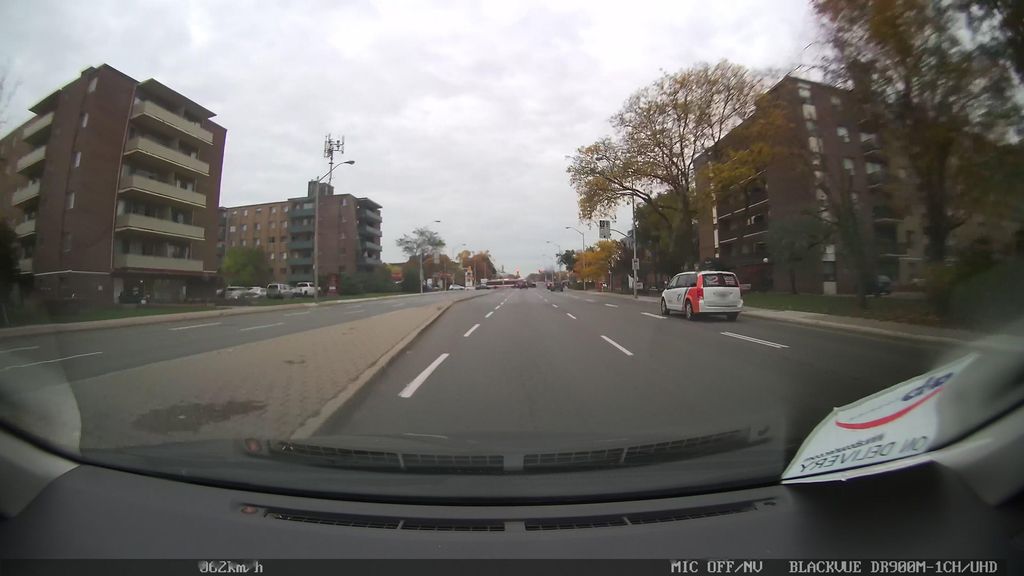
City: toronto